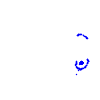
Particle: proton